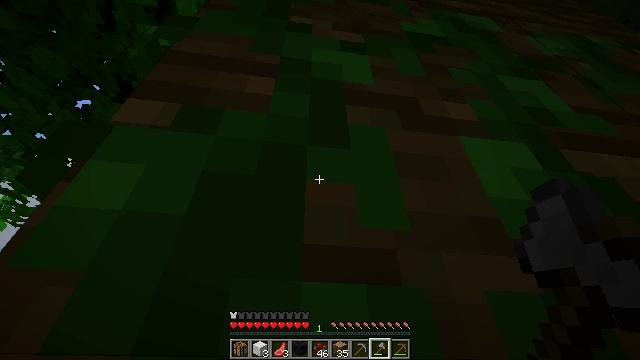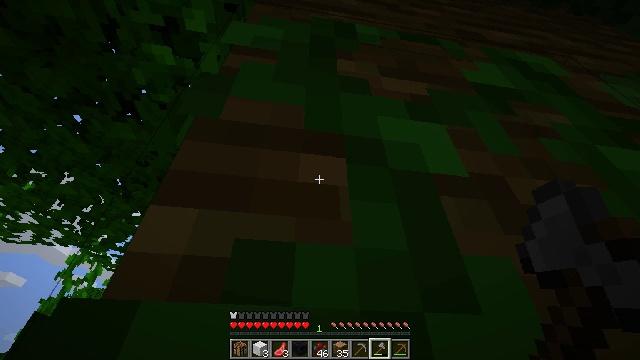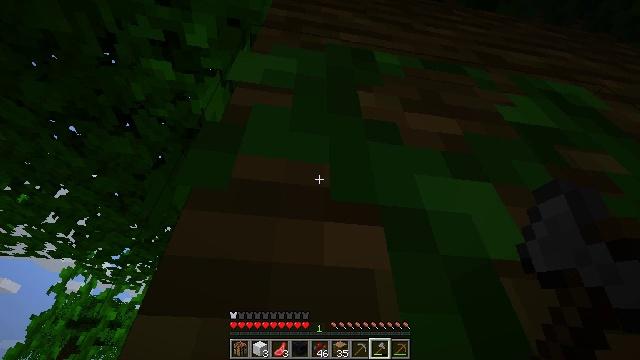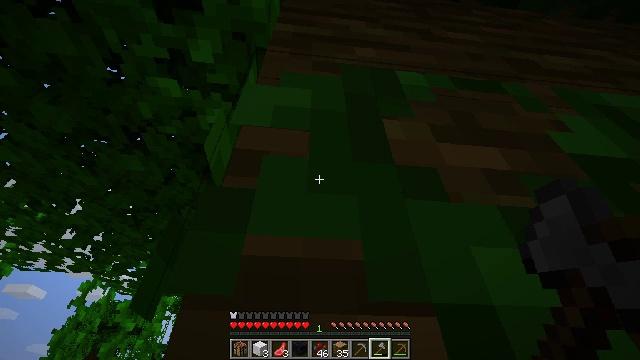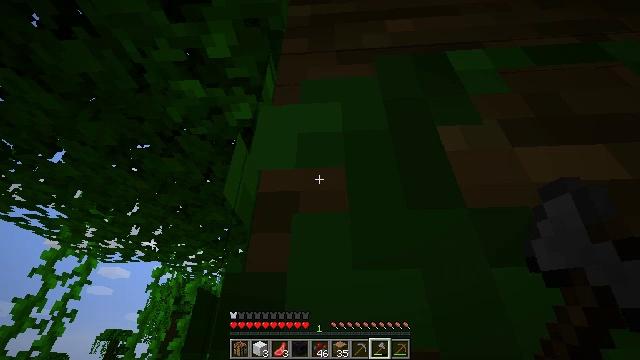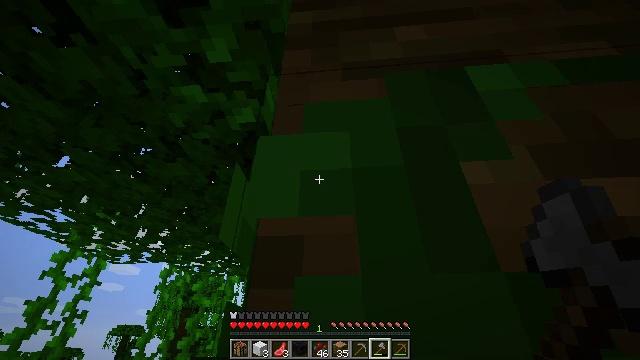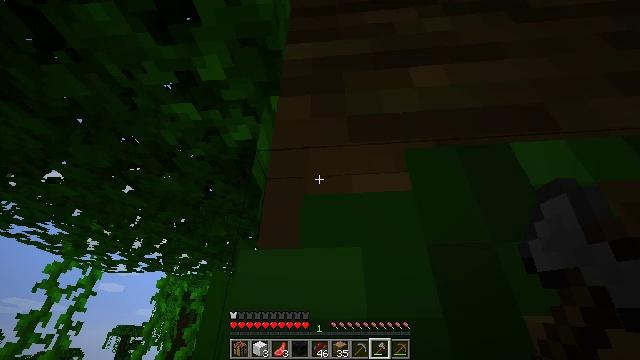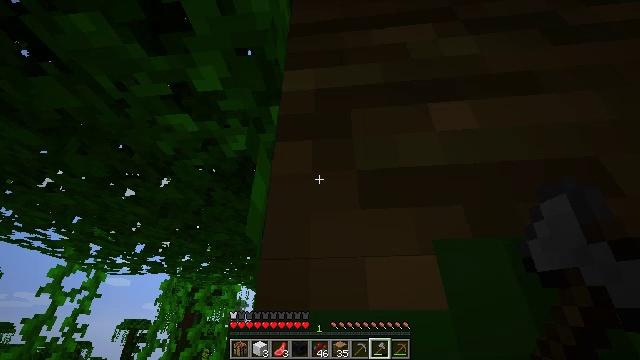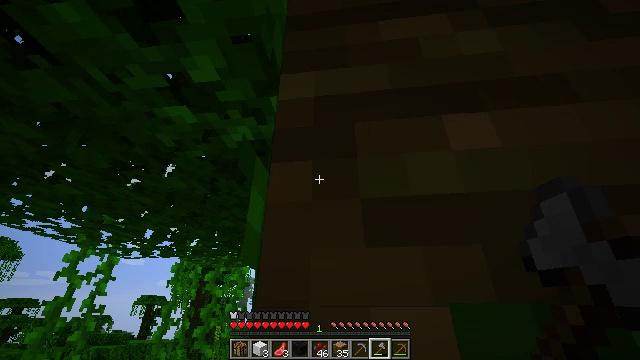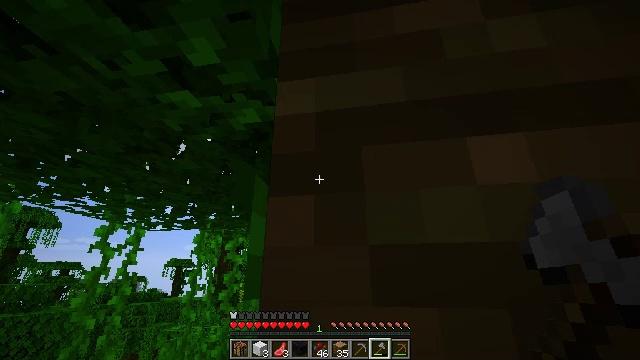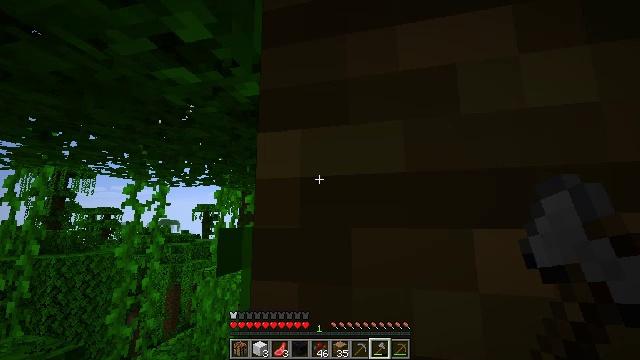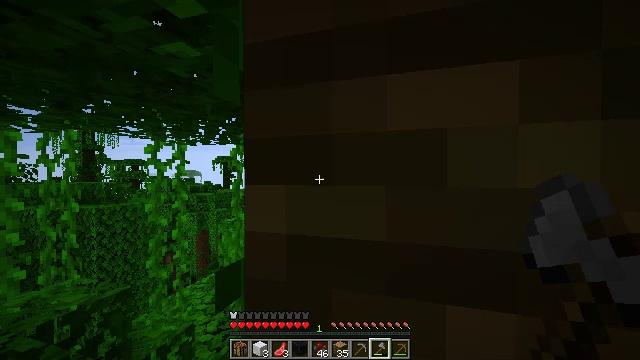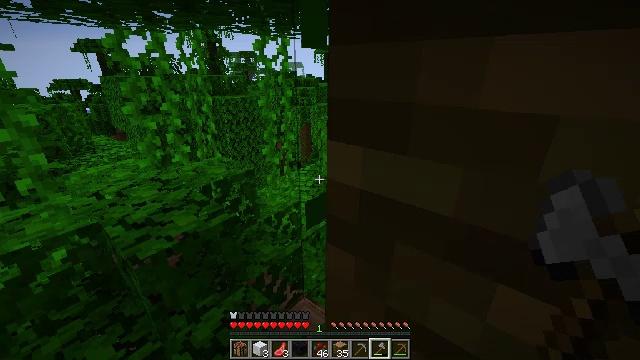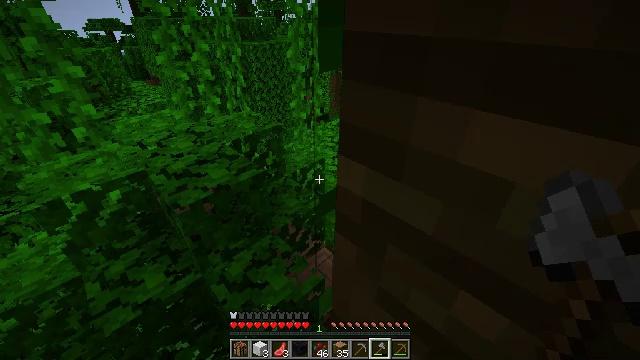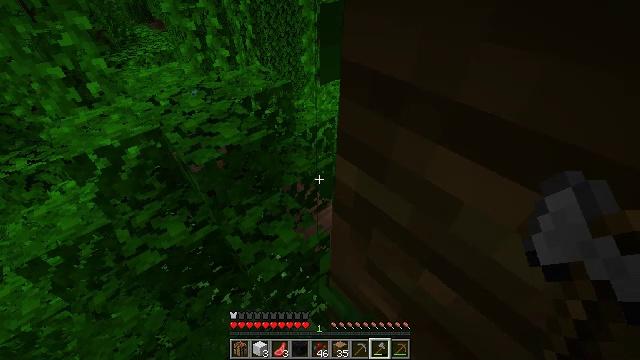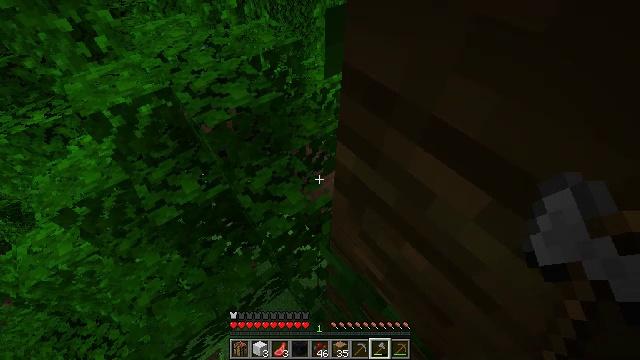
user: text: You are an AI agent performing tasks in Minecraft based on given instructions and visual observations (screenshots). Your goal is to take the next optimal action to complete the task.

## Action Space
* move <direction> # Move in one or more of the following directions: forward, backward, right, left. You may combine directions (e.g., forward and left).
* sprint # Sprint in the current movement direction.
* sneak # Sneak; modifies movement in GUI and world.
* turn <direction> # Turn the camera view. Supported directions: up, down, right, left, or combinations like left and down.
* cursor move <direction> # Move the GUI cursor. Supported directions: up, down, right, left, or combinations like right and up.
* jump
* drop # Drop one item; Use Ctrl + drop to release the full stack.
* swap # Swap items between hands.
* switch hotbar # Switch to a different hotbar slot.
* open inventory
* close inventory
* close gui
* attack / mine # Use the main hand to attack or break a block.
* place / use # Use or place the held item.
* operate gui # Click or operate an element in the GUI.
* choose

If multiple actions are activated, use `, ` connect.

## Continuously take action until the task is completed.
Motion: motion action
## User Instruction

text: Attack the jungle leaves to remove it.
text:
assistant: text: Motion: move forward and move right, turn up, jump
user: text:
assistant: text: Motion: move forward and move right, turn up, jump
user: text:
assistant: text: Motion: move forward and move right, turn left, jump
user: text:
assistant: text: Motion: move forward and move right, turn left and down, jump
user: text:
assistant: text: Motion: move forward, turn left, jump
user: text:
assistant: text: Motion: move forward, jump
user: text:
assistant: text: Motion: move forward, turn down, jump
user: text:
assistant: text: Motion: move forward and move right, turn left and down, jump
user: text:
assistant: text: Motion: move forward and move right, turn left and down, jump
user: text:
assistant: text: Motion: move forward and move right, turn left and down, jump
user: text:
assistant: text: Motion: move forward and move right, turn left and down, jump
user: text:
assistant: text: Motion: move forward and move right, turn left and down, jump
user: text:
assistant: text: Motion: move forward and move right, turn left and down, jump
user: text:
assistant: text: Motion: move forward and move right, turn left and down, jump
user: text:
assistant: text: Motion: move forward and move right, sneak, turn left and down, jump
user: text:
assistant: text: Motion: move forward, sneak, turn left and down, jump
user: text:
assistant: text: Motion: move forward, sneak, turn down
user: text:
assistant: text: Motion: move forward, sneak, turn down
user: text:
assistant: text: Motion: move forward, sneak
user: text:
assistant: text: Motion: move forward, sneak
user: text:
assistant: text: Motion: move forward, sneak
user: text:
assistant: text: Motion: move forward, sneak
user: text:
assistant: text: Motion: move forward, sneak
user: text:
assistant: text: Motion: move forward, sneak
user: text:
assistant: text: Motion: move forward, sneak
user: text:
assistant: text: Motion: move forward, sneak
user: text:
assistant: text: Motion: move forward, sneak
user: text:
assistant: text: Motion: move forward, sneak
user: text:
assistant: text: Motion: move forward, sneak
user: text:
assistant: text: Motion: move forward, sneak